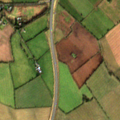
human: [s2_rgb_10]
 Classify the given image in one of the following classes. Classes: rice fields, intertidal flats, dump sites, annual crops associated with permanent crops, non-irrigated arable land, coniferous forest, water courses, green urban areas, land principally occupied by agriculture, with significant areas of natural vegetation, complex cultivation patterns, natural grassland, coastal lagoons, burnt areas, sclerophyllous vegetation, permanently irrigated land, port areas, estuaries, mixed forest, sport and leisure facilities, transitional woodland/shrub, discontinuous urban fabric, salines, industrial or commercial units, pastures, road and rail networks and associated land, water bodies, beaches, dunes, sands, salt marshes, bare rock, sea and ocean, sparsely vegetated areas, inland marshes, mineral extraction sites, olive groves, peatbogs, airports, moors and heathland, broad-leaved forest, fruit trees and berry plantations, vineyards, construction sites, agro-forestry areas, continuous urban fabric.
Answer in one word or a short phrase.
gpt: road and rail networks and associated land, non-irrigated arable land, pastures